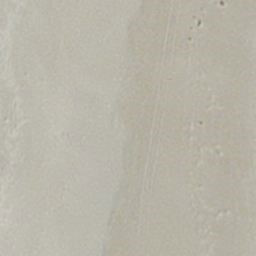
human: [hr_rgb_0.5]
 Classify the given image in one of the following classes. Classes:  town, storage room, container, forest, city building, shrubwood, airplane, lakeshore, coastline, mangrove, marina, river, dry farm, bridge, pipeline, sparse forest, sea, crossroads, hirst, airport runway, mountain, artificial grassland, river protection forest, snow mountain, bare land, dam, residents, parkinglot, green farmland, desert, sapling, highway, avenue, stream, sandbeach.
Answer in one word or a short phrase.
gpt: sandbeach